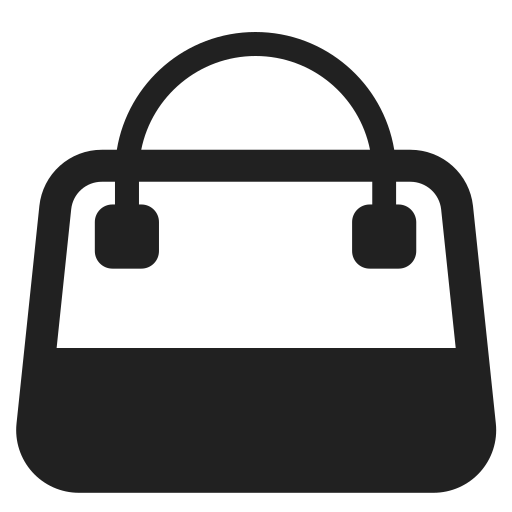
handbag high contrast